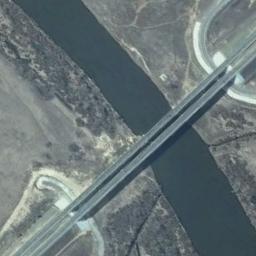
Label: bridge